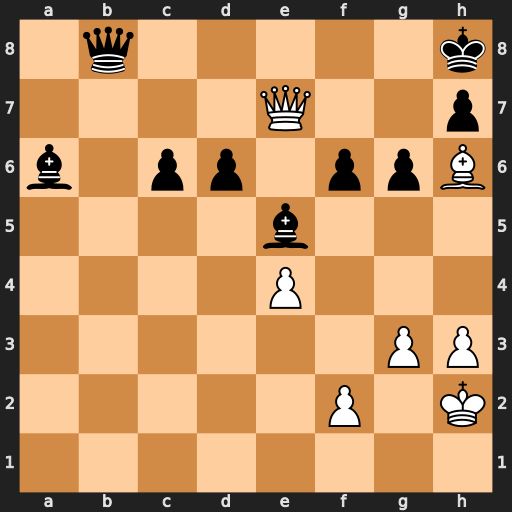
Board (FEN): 1q5k/4Q2p/b1pp1ppB/4b3/4P3/6PP/5P1K/8
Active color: w
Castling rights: -
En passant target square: -
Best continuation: Qg7#